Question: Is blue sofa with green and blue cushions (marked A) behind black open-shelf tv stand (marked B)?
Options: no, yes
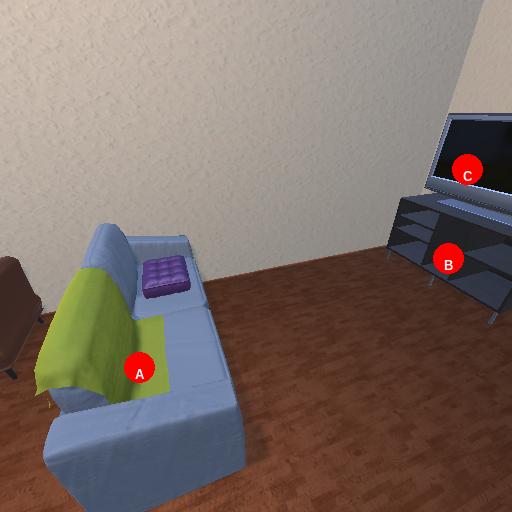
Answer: no